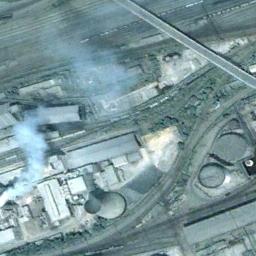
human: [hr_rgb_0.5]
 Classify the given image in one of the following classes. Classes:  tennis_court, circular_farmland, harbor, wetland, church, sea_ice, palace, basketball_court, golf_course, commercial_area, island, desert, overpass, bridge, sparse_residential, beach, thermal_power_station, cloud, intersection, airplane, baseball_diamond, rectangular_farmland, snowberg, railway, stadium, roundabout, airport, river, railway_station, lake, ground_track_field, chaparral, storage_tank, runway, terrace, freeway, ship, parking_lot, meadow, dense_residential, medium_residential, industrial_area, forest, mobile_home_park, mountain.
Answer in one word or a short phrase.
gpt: thermal_power_station